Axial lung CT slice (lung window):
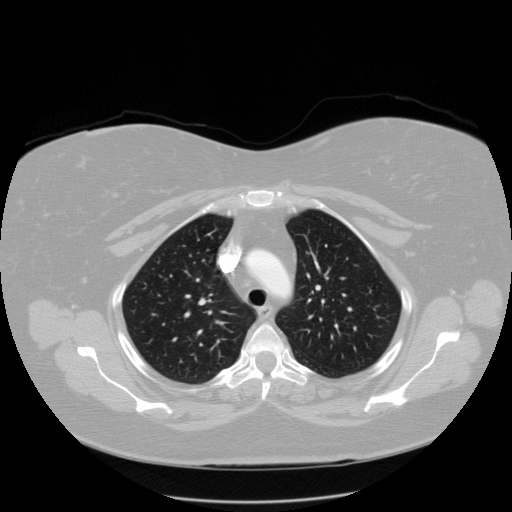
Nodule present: no